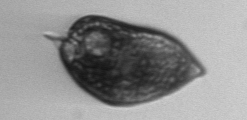
Label: Prorocentrum_micans